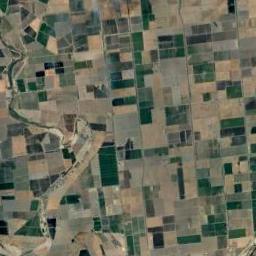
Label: rectangular_farmland